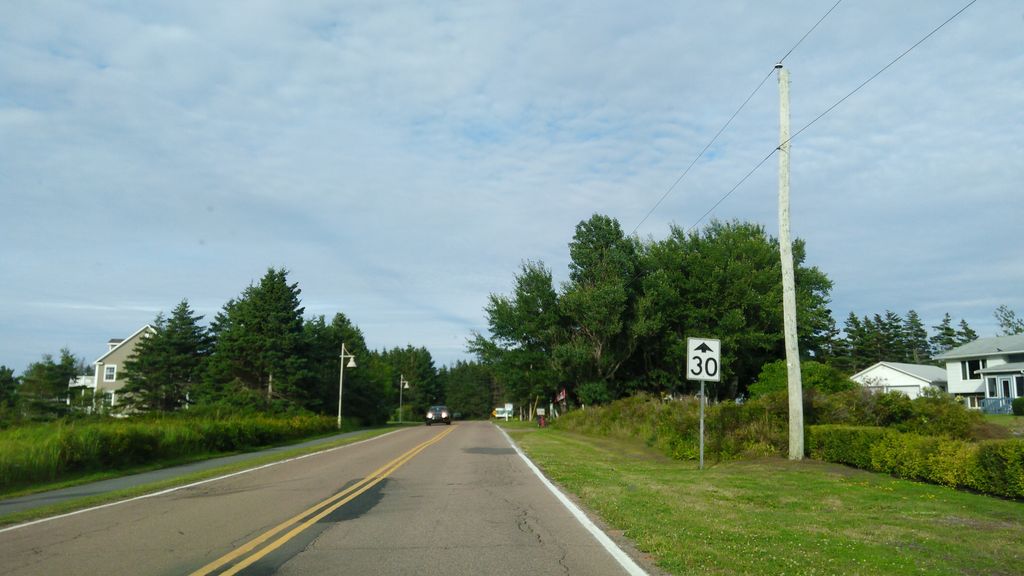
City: charlottetown